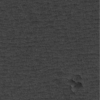
Label: not_dusty